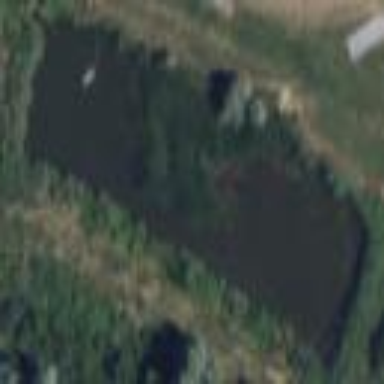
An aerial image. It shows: Pond with natural water.